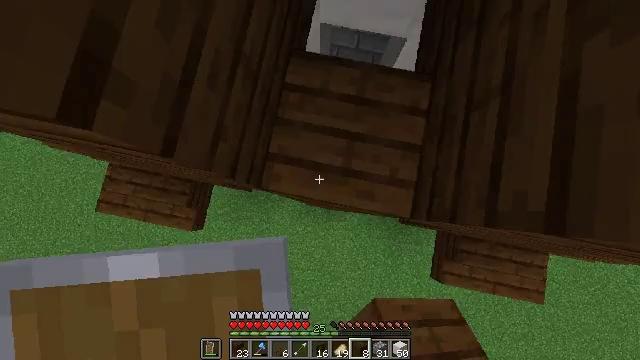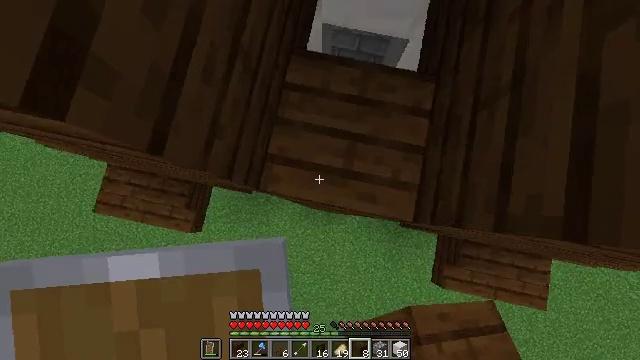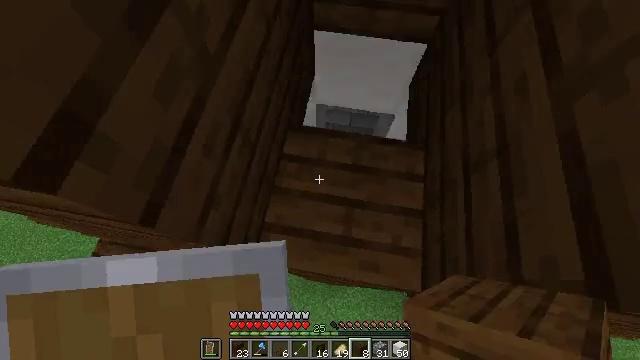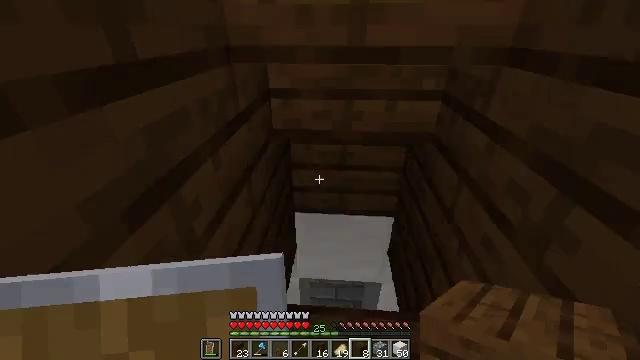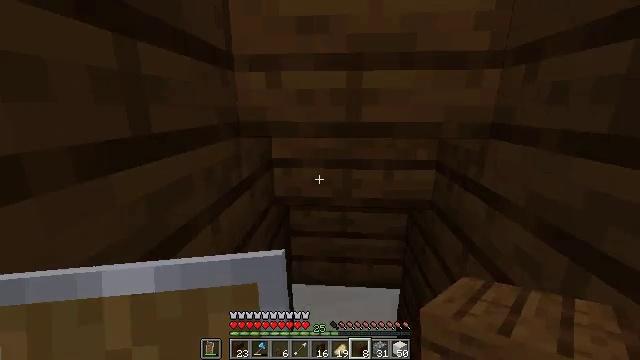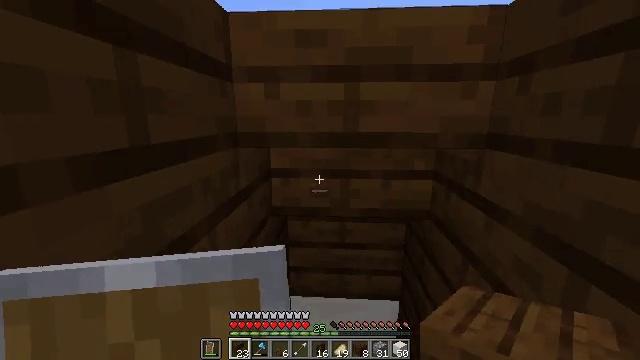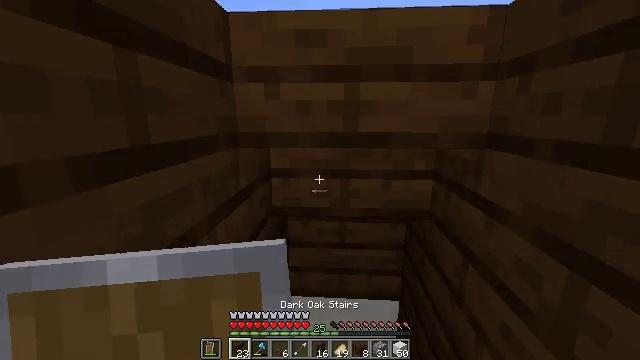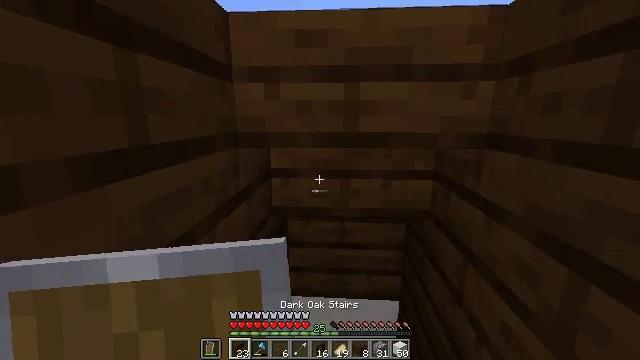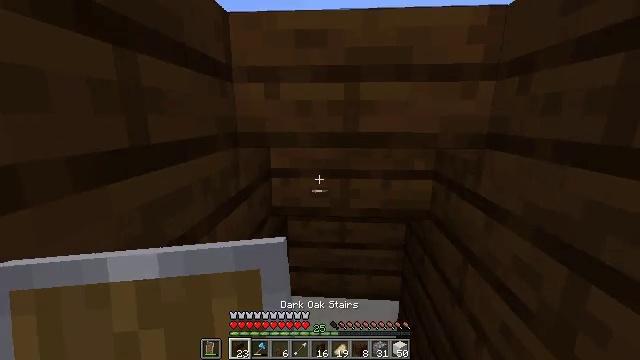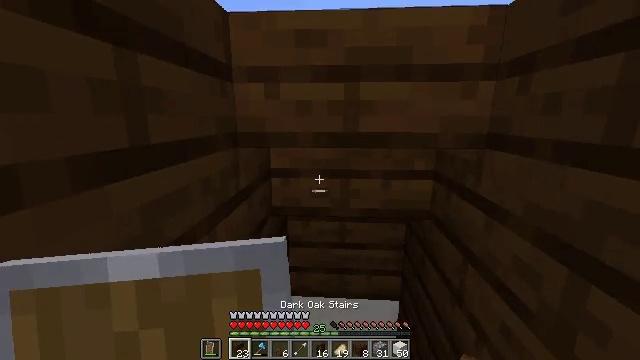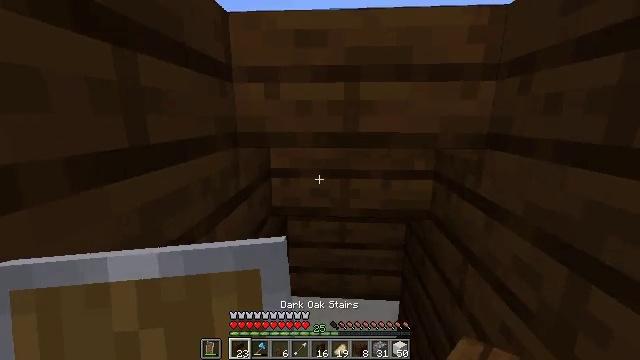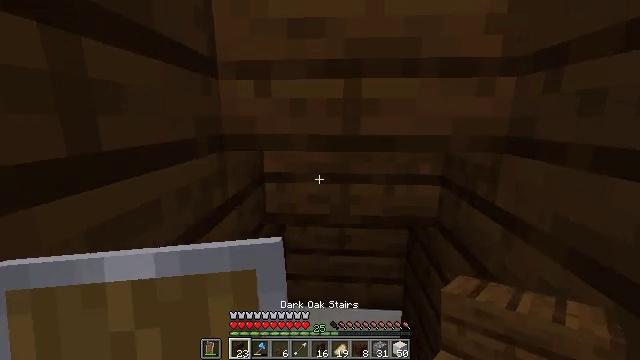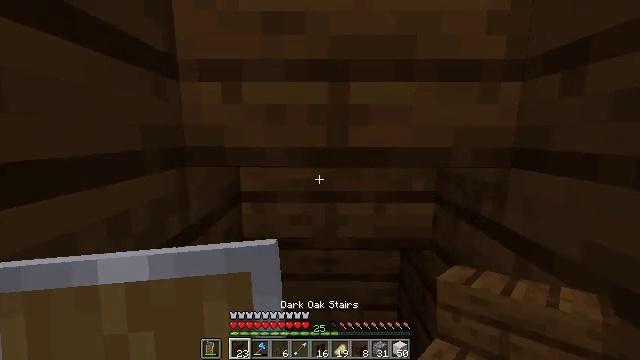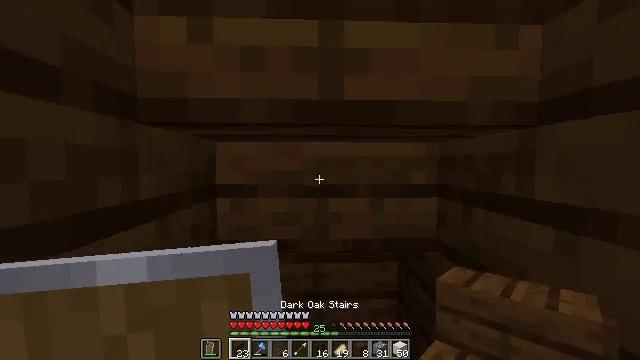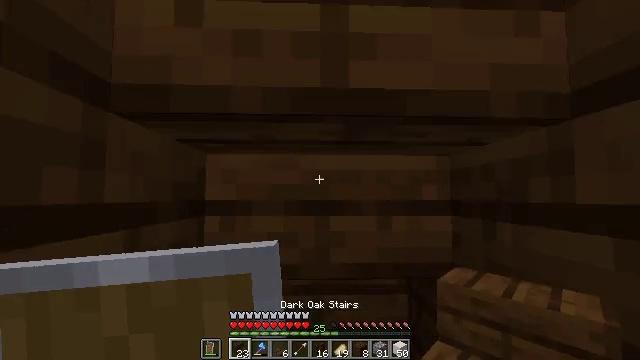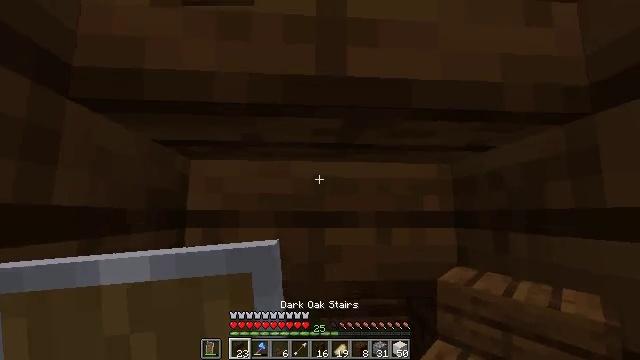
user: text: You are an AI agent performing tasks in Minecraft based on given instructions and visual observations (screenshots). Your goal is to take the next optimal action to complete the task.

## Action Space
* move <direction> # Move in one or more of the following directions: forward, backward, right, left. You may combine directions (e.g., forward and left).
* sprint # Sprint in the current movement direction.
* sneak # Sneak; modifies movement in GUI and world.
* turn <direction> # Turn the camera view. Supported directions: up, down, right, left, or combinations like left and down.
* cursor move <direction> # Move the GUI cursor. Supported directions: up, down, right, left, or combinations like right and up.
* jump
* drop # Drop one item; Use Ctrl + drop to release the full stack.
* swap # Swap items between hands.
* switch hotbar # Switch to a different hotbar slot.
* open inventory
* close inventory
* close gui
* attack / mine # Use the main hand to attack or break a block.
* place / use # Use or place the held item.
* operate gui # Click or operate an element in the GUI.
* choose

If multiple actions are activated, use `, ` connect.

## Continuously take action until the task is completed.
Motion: motion action
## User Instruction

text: Mine dark oak stairs from a structure.
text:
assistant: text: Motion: jump
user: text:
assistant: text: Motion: turn right and up
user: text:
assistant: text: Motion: turn right and up
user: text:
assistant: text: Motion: turn up
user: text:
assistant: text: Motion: turn up, switch to hotbar 1
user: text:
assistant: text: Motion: switch to hotbar 1
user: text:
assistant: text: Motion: switch to hotbar 1
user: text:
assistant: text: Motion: no_op
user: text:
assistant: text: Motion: no_op
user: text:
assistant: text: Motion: move forward
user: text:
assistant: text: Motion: move forward, sneak
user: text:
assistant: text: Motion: move forward, sneak, turn right and up
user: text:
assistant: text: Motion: move forward, sneak, turn right and up
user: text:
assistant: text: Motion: move forward, sneak, turn up
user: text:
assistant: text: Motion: move forward, sneak, turn right and up, attack / mine
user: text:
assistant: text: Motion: move forward, sneak, attack / mine
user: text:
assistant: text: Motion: move forward, sneak, attack / mine
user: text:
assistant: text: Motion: move forward, sneak, attack / mine
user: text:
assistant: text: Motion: move forward, sneak, attack / mine
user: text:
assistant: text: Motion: sneak, attack / mine
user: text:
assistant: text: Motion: sneak, attack / mine
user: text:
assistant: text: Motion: sneak
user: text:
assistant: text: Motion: sneak, switch to hotbar 2
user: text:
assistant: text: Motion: sneak, attack / mine, switch to hotbar 2
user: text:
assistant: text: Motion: sneak, attack / mine, switch to hotbar 2
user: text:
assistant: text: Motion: sneak, attack / mine
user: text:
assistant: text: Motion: sneak, attack / mine
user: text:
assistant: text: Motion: sneak, attack / mine
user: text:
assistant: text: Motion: sneak, attack / mine
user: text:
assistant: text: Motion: sneak, attack / mine